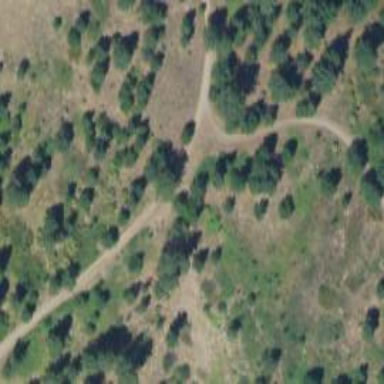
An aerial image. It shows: Path with excellent trail visibility.